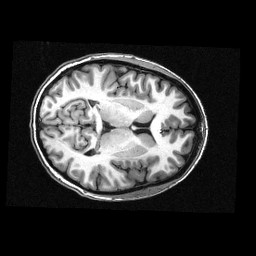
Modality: T1w
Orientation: axial
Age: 24
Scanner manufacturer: siemens
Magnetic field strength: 3 T
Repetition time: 2.3 s
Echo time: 0.00336 s